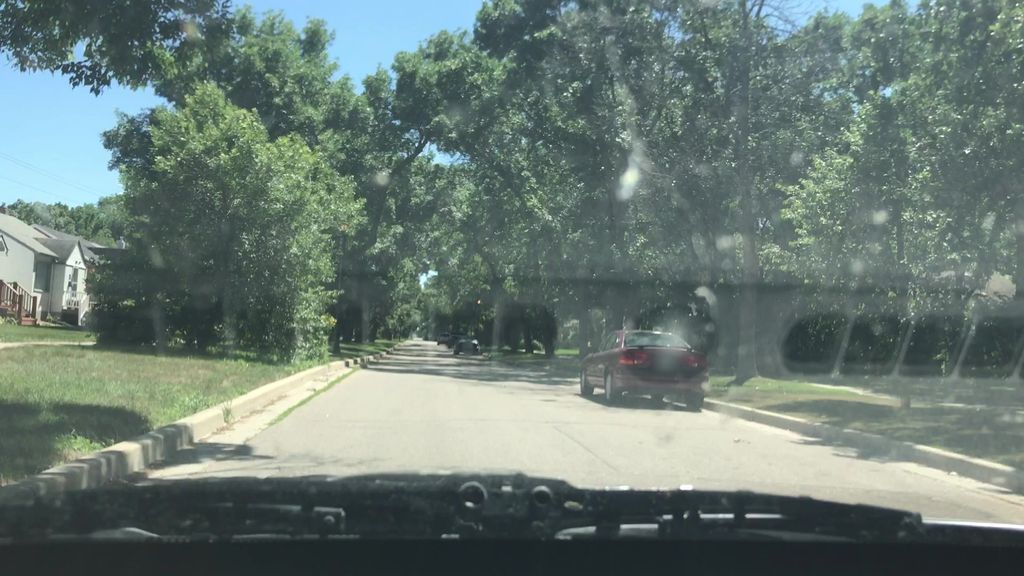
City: winnipeg